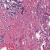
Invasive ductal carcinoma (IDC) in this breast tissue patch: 0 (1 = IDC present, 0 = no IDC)